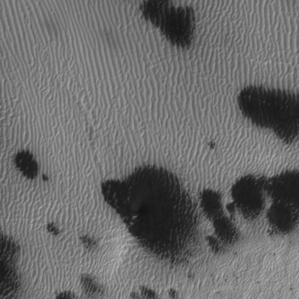
Label: frost